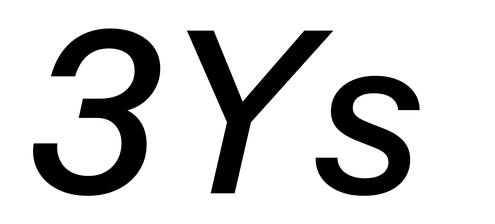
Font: InstrumentSans-Italic_Medium_Italic